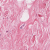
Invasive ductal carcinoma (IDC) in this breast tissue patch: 0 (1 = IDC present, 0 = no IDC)